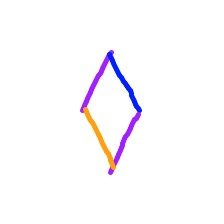
Shape: rhombus